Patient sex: M
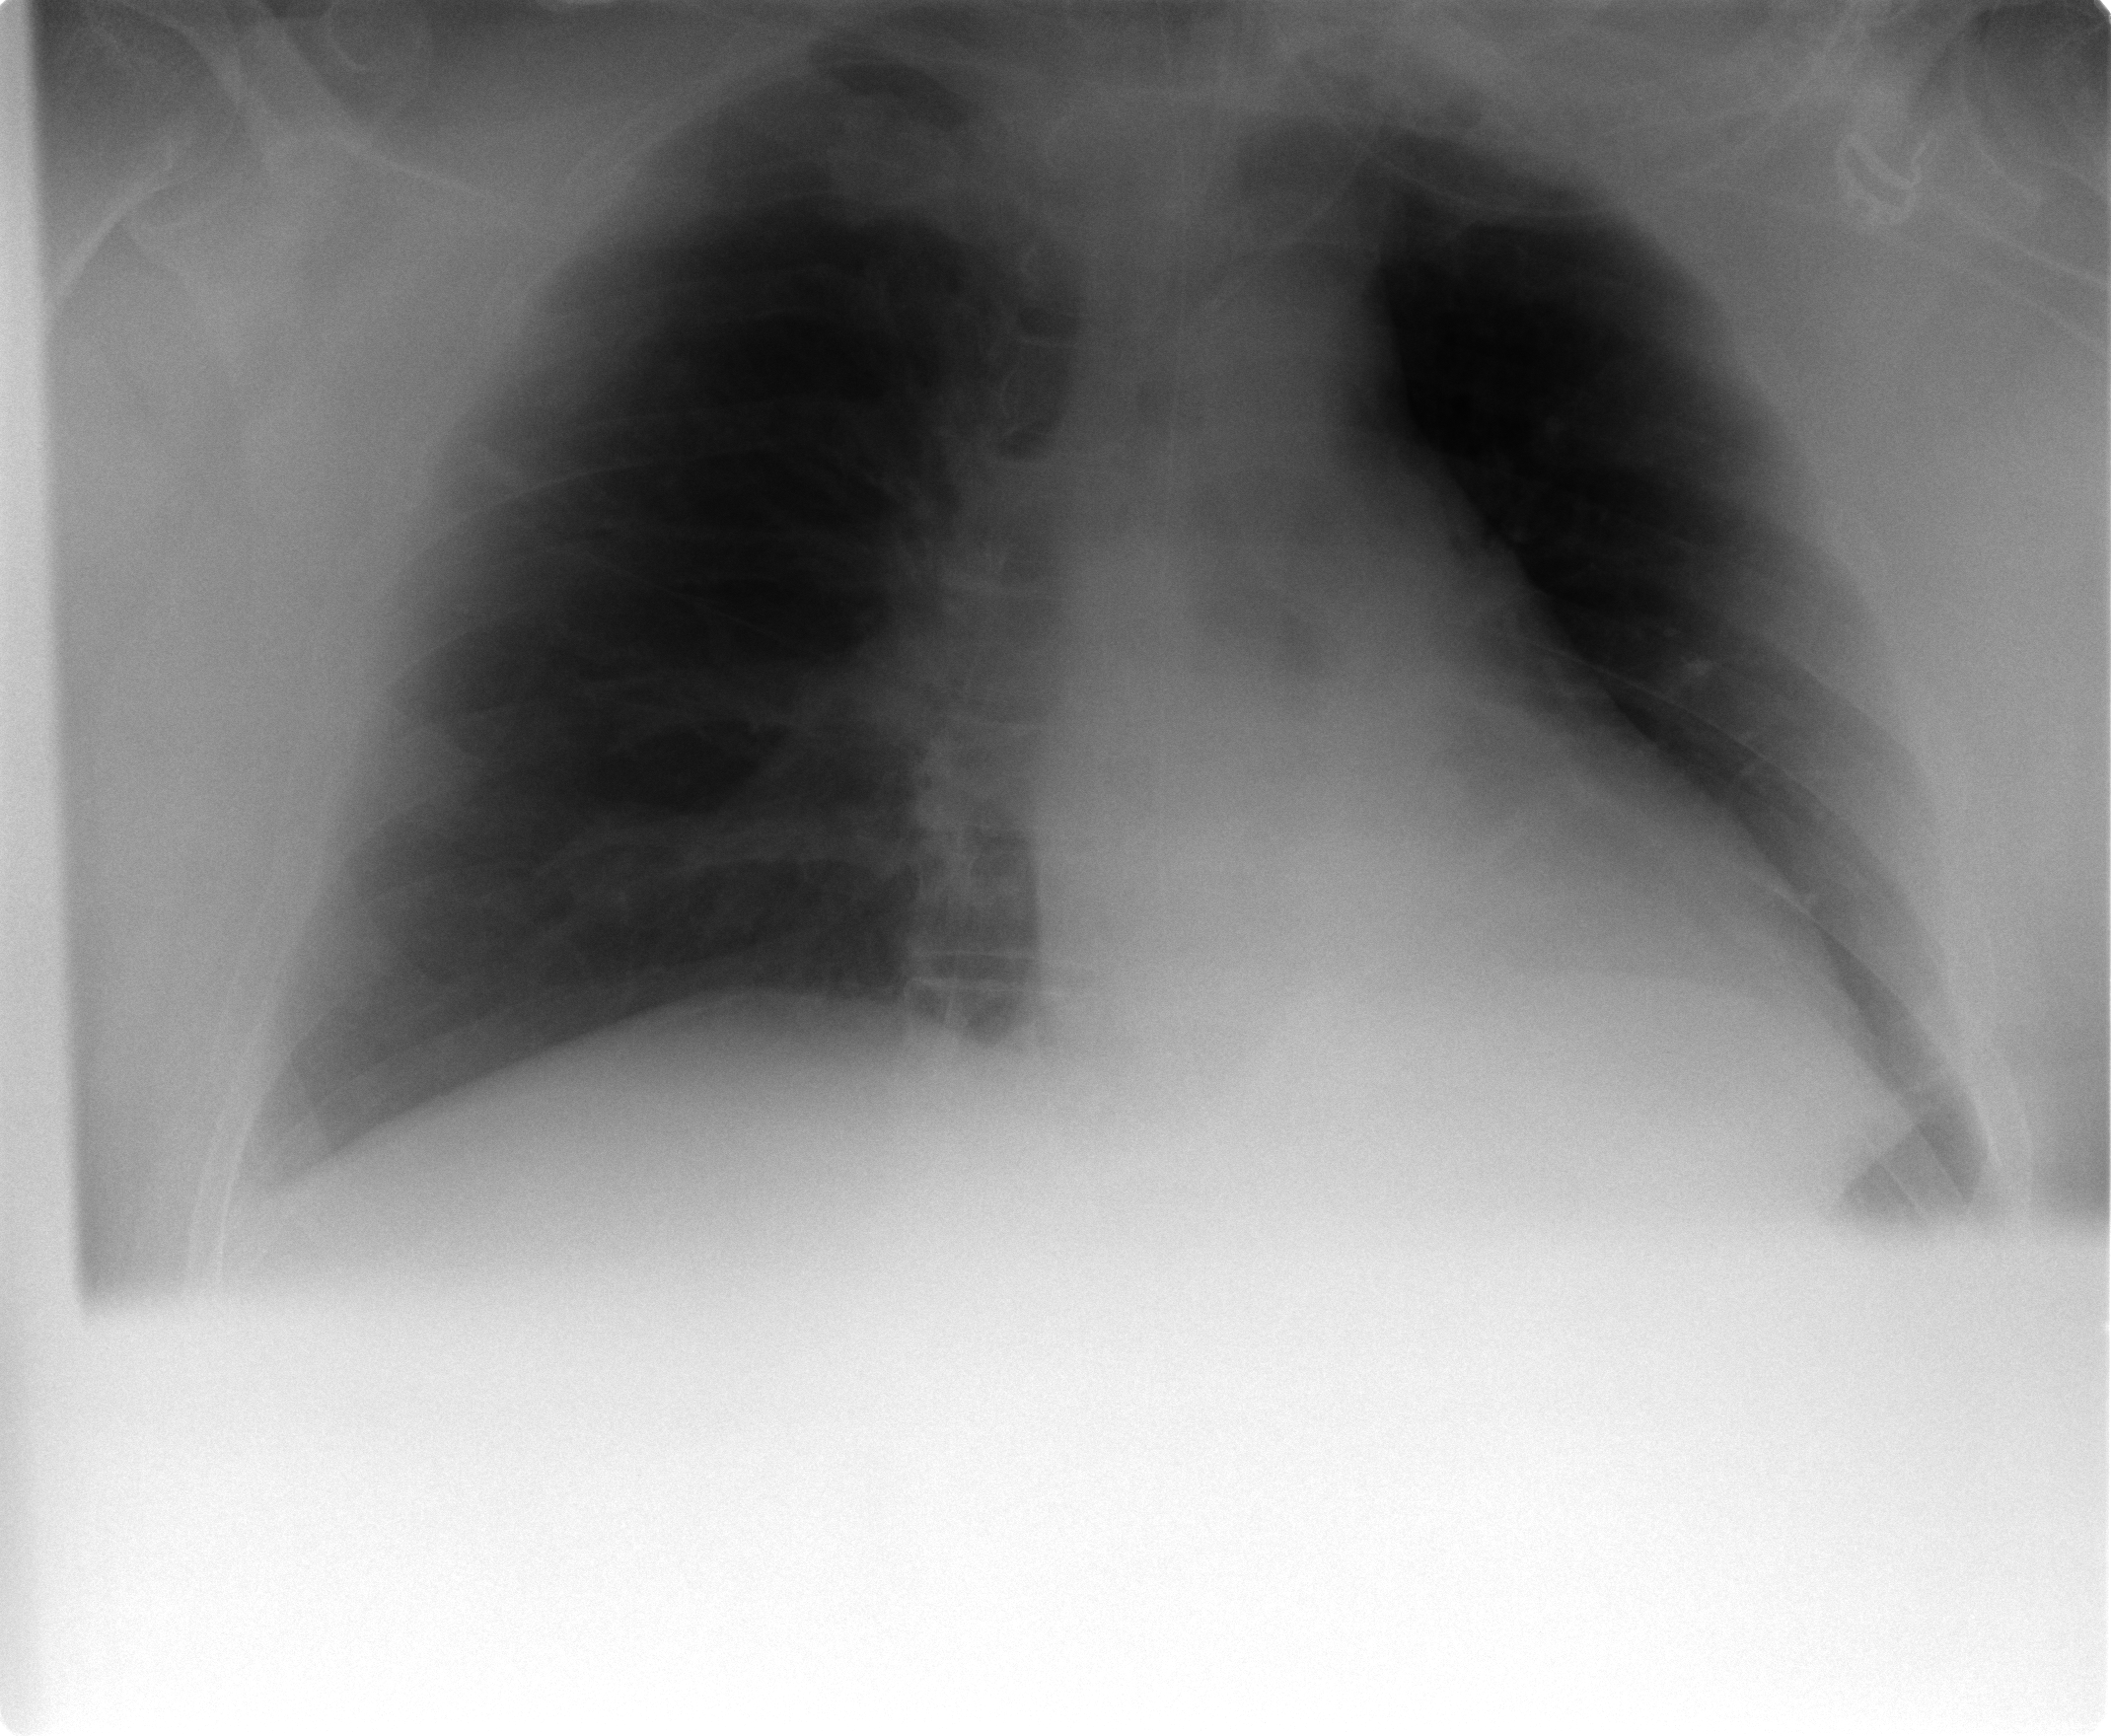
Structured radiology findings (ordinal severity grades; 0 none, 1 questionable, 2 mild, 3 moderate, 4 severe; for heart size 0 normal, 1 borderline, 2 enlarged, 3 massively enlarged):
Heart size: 0
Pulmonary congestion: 0
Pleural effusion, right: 1
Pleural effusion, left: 0
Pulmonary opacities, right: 0
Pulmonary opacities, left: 0
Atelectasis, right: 2
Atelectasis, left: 0